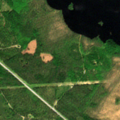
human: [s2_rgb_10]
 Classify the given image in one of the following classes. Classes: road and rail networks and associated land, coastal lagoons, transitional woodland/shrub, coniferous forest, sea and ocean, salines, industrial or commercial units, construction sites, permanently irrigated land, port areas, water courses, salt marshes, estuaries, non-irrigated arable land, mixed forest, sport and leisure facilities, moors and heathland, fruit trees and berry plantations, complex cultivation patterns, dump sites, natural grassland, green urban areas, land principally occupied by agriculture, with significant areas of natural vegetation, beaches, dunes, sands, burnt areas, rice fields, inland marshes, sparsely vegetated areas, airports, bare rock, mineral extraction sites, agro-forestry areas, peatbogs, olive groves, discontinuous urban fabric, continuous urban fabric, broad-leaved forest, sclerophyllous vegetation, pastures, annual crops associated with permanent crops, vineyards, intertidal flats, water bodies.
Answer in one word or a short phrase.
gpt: coniferous forest, mixed forest, transitional woodland/shrub, water bodies